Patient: sex M, age 60
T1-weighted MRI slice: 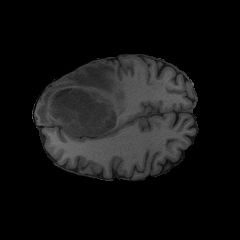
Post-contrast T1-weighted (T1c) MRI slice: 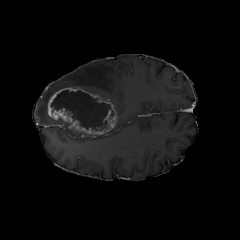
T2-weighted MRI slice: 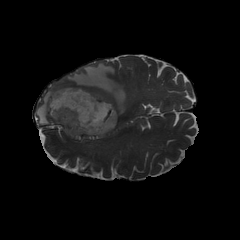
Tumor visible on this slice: yes
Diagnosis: Glioblastoma, IDH-wildtype
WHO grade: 4